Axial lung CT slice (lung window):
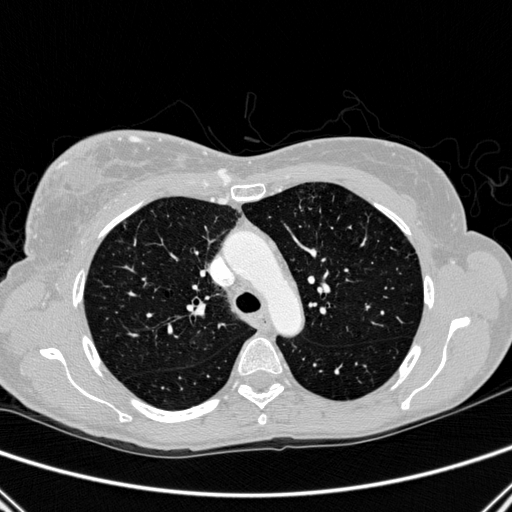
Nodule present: no